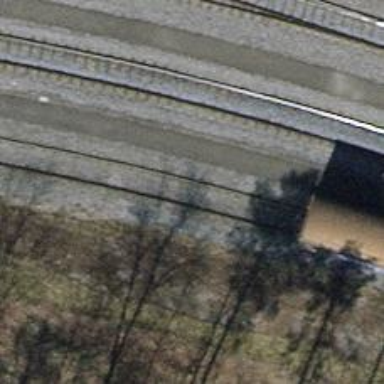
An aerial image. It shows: Single track railway in yard.